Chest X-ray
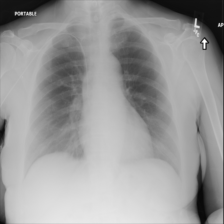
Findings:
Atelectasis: negative
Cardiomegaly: negative
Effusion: negative
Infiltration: negative
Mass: negative
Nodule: negative
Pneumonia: negative
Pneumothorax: negative
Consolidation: negative
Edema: negative
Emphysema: negative
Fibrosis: negative
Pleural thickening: negative
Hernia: negative